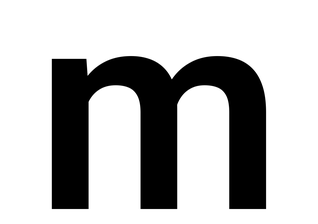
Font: Roboto_SemiBold